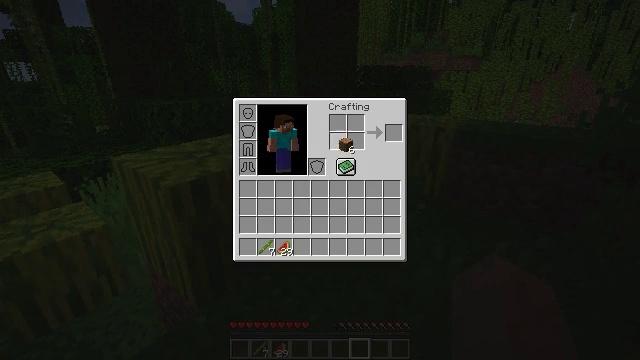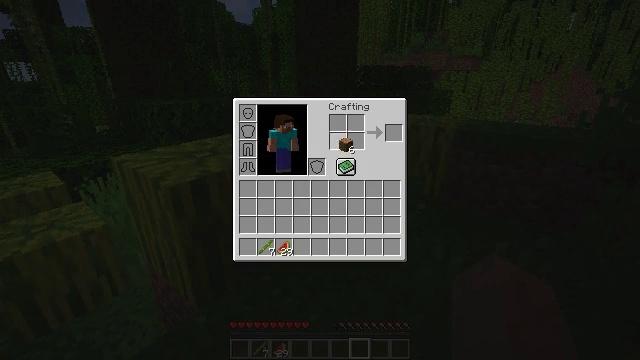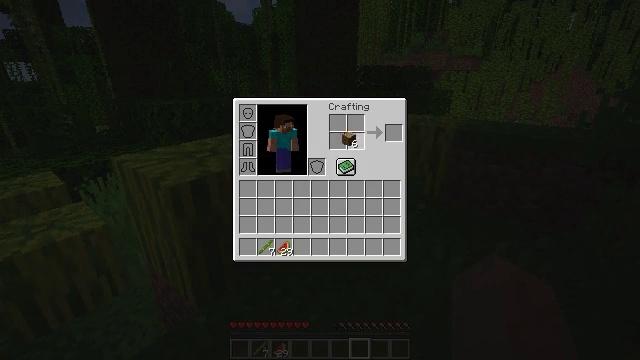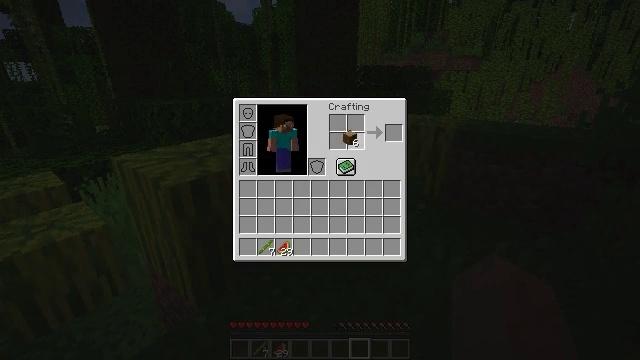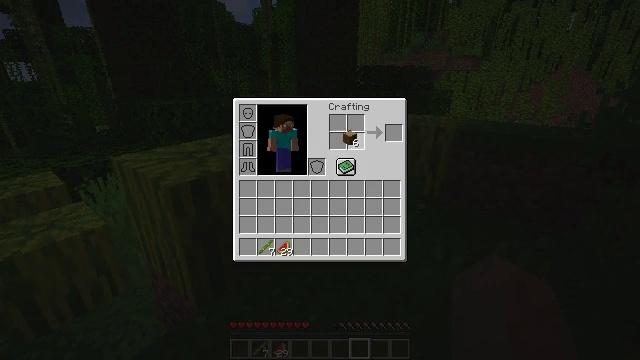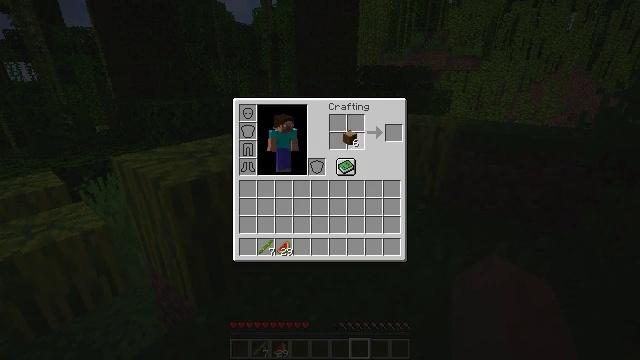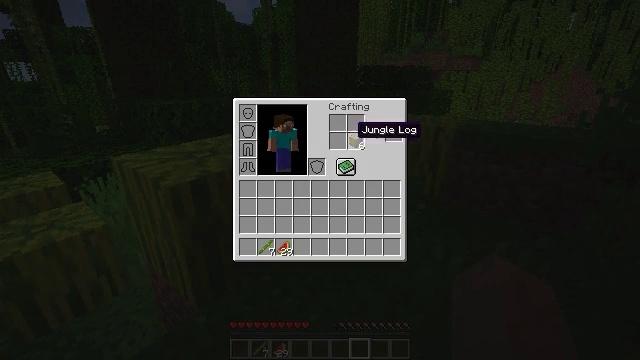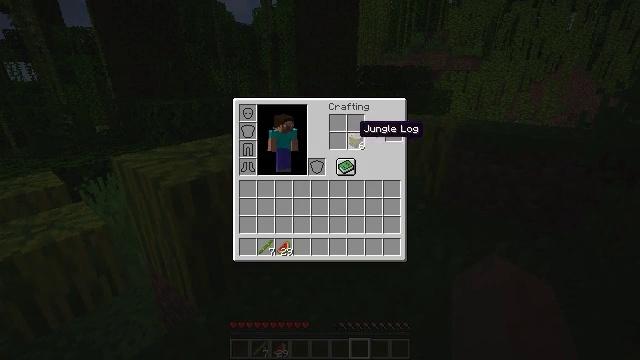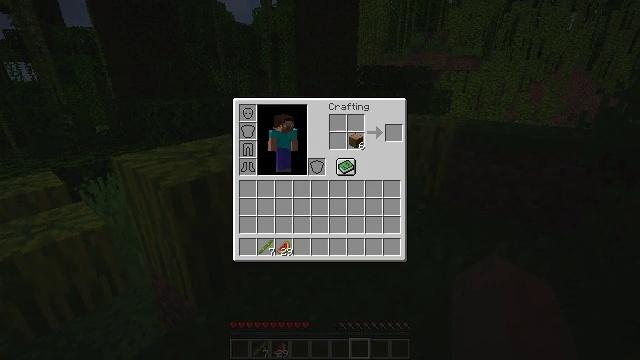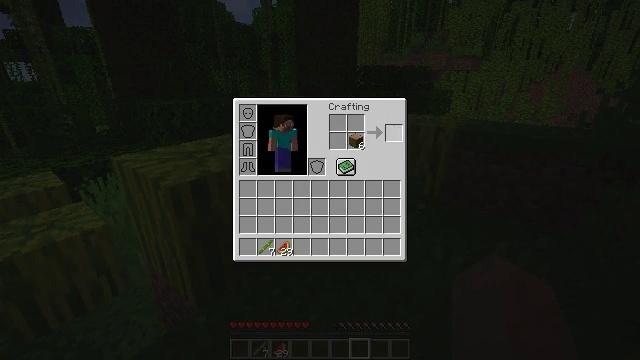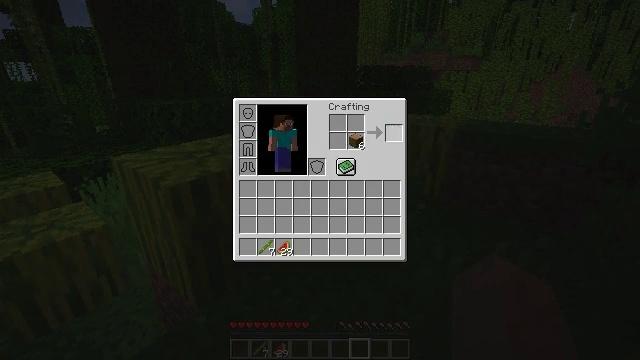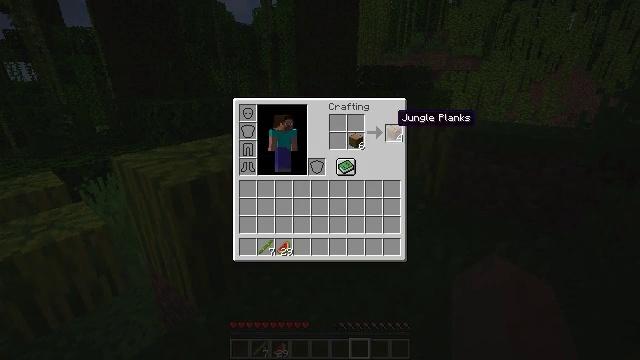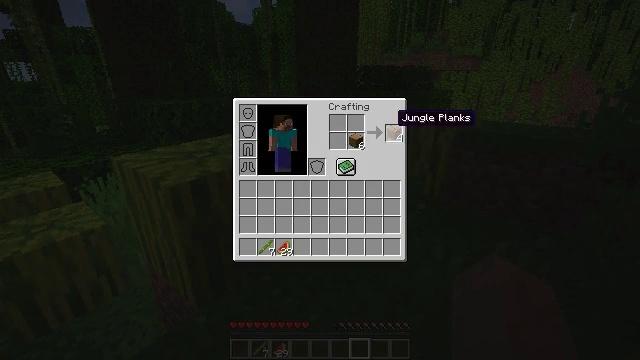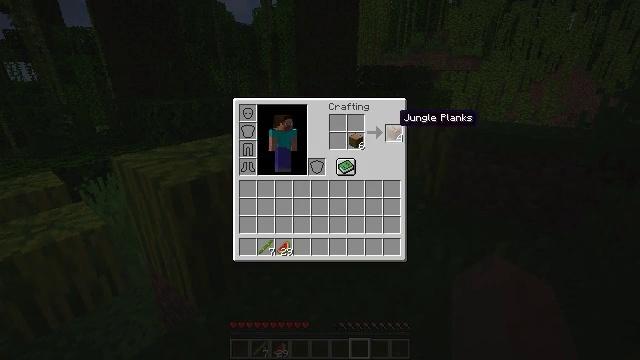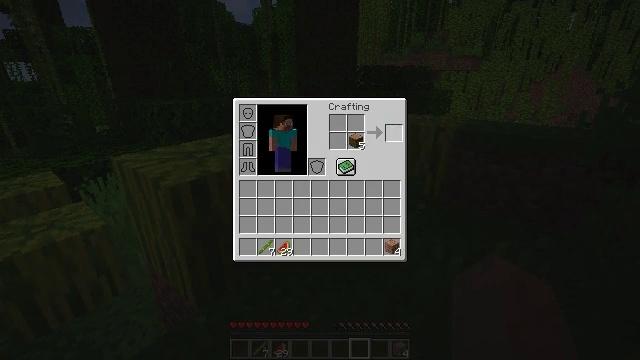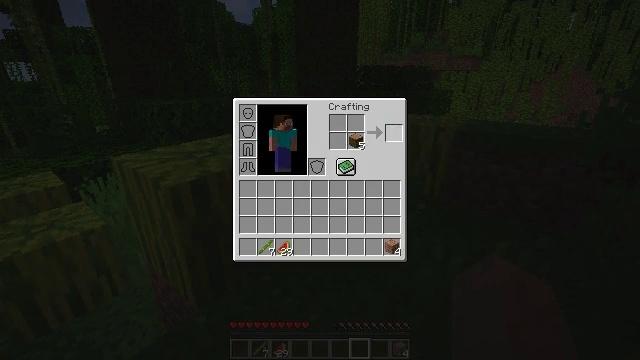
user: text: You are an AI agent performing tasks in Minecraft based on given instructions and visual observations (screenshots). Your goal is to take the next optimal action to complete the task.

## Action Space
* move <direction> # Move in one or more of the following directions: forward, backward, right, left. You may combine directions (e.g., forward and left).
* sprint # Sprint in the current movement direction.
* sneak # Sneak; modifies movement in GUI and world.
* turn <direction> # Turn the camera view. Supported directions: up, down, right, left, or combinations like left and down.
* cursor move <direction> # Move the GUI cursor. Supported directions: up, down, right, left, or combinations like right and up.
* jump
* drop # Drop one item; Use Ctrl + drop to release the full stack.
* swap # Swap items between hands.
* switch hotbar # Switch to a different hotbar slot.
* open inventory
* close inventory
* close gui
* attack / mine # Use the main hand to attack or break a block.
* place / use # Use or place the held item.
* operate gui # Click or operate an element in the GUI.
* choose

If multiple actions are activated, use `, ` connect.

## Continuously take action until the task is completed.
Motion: motion action
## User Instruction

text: Craft jungle planks.
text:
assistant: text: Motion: no_op
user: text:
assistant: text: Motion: no_op
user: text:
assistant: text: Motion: no_op
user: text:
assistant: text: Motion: operate gui
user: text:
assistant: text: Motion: operate gui
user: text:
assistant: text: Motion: no_op
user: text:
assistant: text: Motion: no_op
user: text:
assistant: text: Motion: cursor move right
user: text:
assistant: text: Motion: cursor move right
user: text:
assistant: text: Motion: sneak
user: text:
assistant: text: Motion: sneak
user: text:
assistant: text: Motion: sneak
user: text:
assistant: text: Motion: sneak
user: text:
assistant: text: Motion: sneak, operate gui
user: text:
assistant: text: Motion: sneak, operate gui
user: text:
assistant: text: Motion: sneak
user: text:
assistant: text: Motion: no_op
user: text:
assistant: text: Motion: no_op
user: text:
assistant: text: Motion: no_op